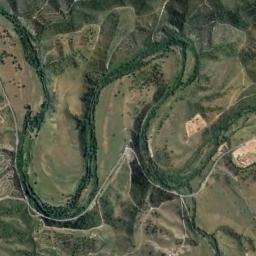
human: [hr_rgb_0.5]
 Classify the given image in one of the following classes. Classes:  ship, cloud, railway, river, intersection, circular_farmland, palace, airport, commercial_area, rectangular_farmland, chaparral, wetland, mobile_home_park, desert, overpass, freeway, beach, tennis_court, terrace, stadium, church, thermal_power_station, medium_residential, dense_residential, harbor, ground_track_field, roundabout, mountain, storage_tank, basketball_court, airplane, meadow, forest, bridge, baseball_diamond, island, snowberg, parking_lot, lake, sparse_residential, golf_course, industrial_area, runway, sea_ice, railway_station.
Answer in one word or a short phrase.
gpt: river